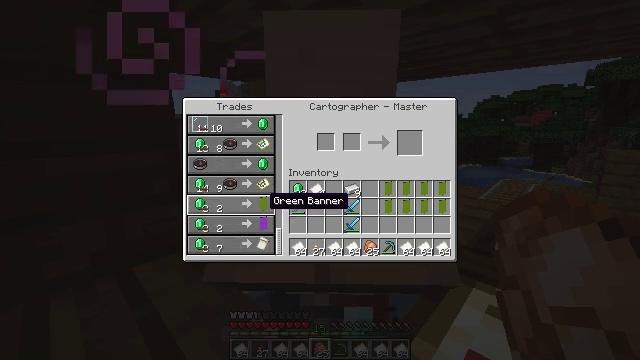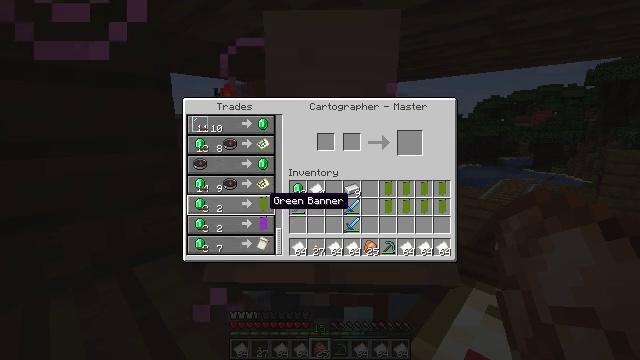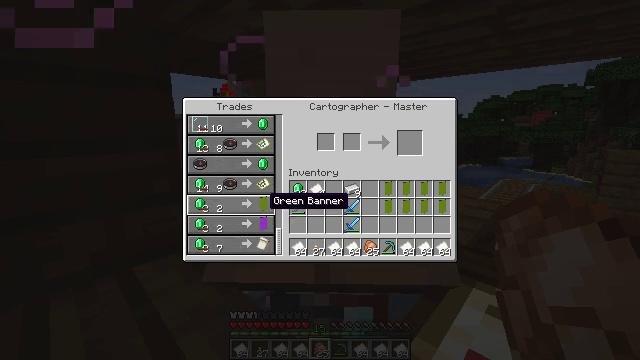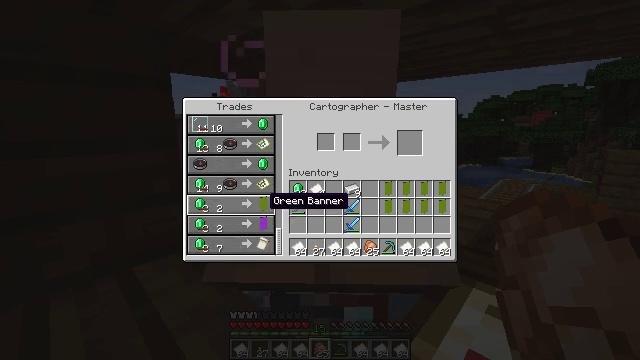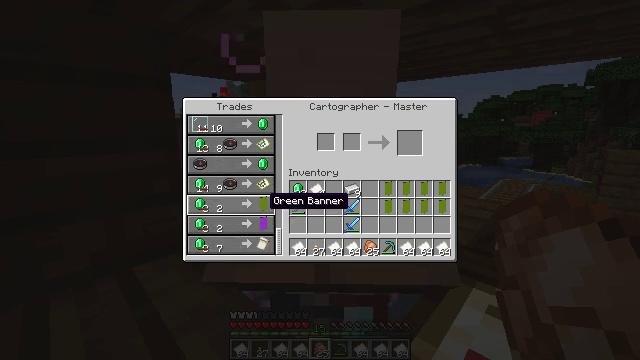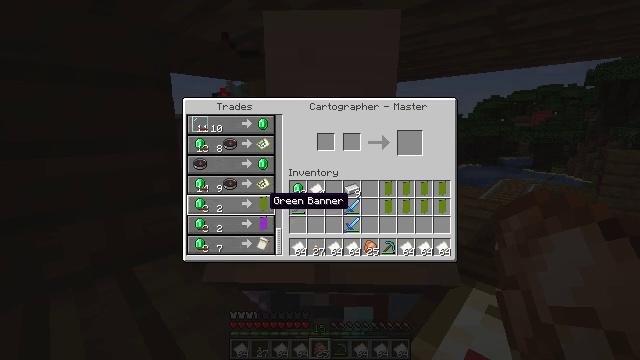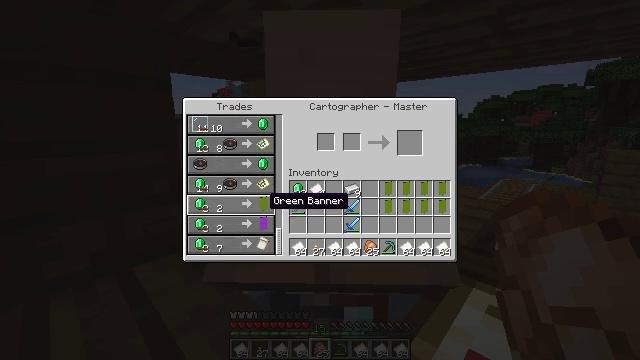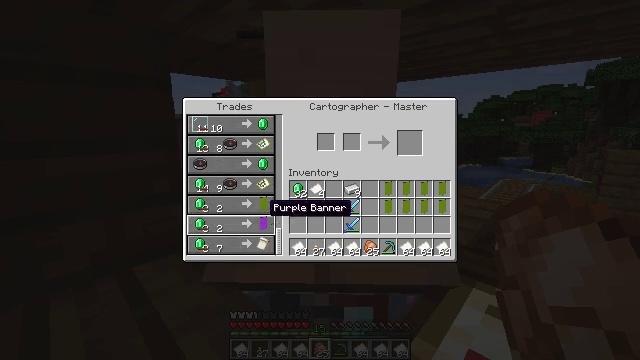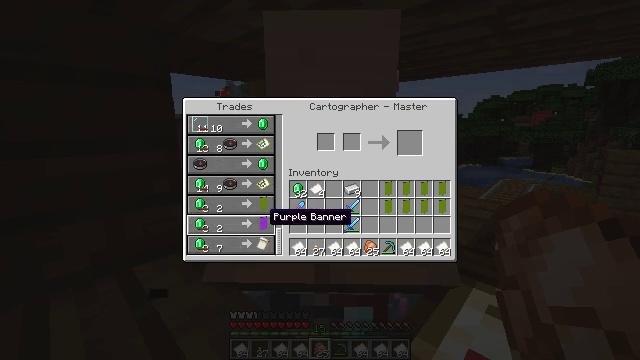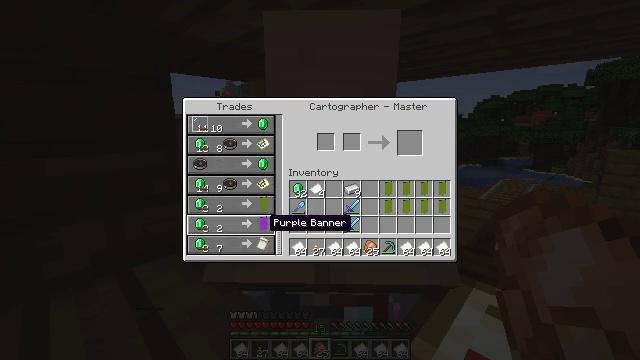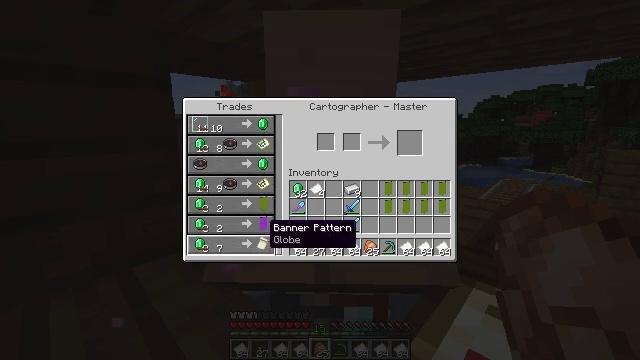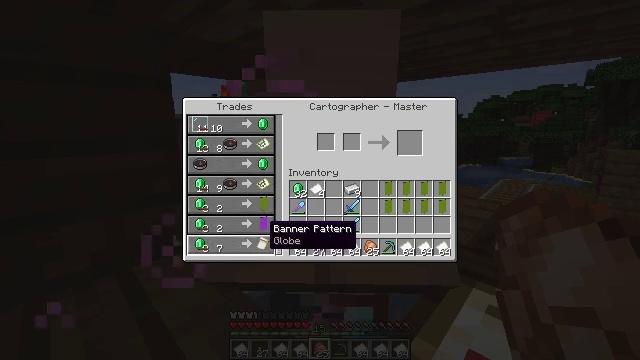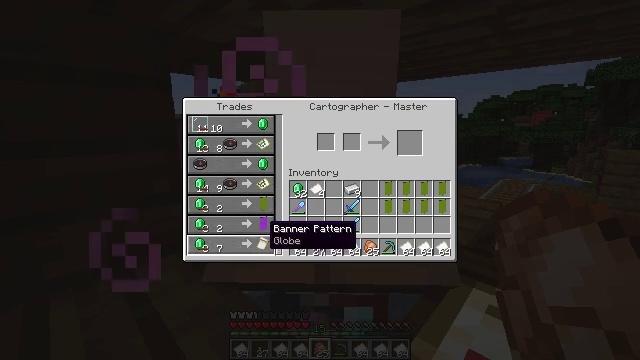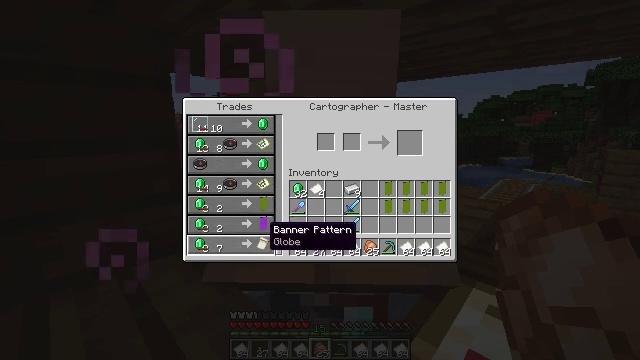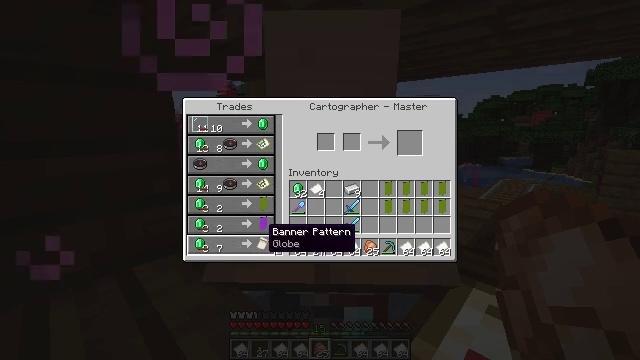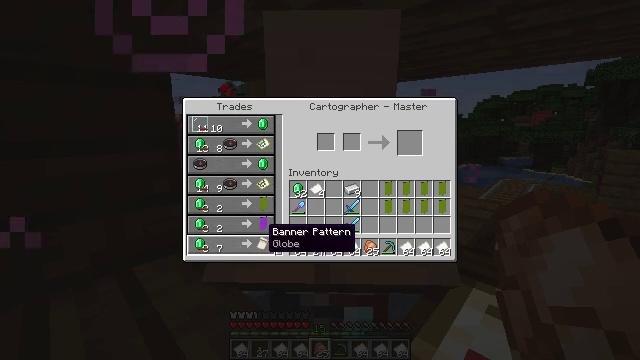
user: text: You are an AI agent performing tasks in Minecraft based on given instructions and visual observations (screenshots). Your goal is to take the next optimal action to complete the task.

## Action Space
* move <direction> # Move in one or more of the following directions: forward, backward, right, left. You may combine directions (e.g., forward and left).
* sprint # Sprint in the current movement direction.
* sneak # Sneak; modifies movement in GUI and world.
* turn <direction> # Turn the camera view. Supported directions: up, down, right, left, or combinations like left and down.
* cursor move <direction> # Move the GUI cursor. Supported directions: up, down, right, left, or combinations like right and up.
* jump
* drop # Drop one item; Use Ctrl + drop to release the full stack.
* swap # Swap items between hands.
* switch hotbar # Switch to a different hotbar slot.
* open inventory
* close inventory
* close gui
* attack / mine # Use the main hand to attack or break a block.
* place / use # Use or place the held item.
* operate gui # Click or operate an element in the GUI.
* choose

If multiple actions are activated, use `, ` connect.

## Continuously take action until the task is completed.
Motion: motion action
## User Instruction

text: Create a lantern at the crafting table.
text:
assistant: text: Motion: no_op
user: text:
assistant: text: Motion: no_op
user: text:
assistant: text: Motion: no_op
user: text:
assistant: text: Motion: no_op
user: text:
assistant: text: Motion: no_op
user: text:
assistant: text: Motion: no_op
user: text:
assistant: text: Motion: cursor move down
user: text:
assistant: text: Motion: cursor move down
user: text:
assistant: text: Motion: no_op
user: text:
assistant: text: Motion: no_op
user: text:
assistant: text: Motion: no_op
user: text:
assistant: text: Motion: no_op
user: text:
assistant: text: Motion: no_op
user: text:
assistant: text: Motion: no_op
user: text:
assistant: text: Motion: no_op
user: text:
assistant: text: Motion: no_op
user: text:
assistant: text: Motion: no_op
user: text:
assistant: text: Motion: no_op
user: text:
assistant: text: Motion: no_op
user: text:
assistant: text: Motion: no_op
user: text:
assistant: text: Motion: no_op
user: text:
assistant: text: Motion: no_op
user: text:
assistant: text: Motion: no_op
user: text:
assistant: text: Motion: cursor move down
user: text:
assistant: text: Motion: no_op
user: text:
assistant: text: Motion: no_op
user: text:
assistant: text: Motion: no_op
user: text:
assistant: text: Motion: no_op
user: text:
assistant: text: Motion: no_op
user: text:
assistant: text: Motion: no_op